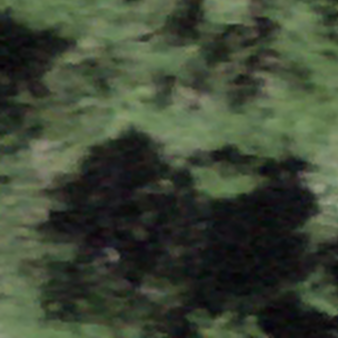
Label: other